Field crop: tomato
Growth stage: 1
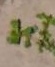
Species: portulaca